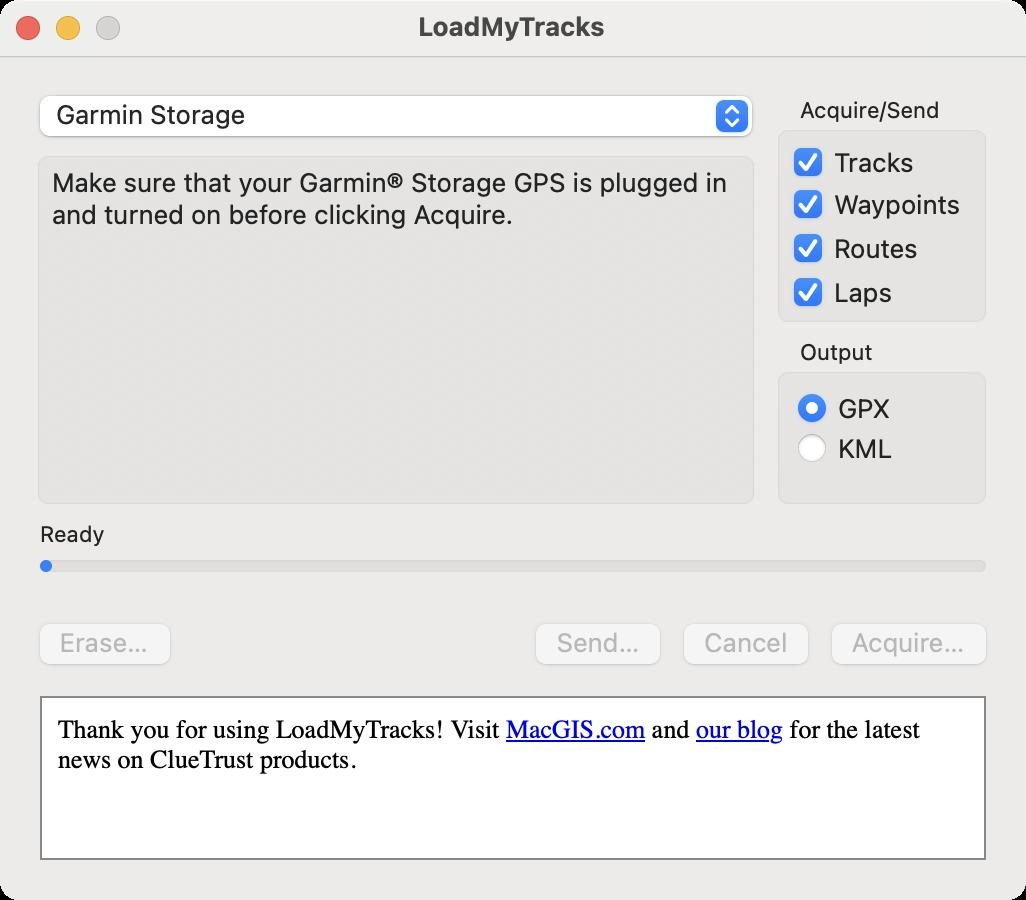
Accessibility tree:
{"name": "LoadMyTracks", "role": "AXWindow", "description": null, "role_description": "standard window", "value": null, "position": "84.00;297.00", "size": "513;450", "children": [{"name": null, "role": "AXGroup", "description": null, "role_description": "group", "value": null, "position": "386.00;48.00", "size": "110;117", "children": [{"name": "Tracks", "role": "AXCheckBox", "description": null, "role_description": "checkbox", "value": 1, "position": "395.00;73.00", "size": "66;16", "children": []}, {"name": "Waypoints", "role": "AXCheckBox", "description": null, "role_description": "checkbox", "value": 1, "position": "395.00;93.00", "size": "90;18", "children": []}, {"name": "Routes", "role": "AXCheckBox", "description": null, "role_description": "checkbox", "value": 1, "position": "395.00;115.00", "size": "68;18", "children": []}, {"name": "Laps", "role": "AXCheckBox", "description": null, "role_description": "checkbox", "value": 1, "position": "395.00;137.00", "size": "55;18", "children": []}, {"name": null, "role": "AXStaticText", "description": null, "role_description": "text", "value": "Acquire/Send", "position": "396.00;48.00", "size": "78;14", "children": []}]}, {"name": null, "role": "AXGroup", "description": null, "role_description": "group", "value": null, "position": "386.00;169.00", "size": "110;87", "children": [{"name": null, "role": "AXRadioGroup", "description": null, "role_description": "radio group", "value": "{\n    \"name\": \"GPX\",\n    \"role\": \"AXRadioButton\",\n    \"description\": null,\n    \"role_description\": \"radio button\",\n    \"value\": 1,\n    \"position\": \"397.00;195.00\",\n    \"size\": \"77;18\",\n    \"children\": []\n}", "position": "397.00;195.00", "size": "77;38", "children": [{"name": "GPX", "role": "AXRadioButton", "description": null, "role_description": "radio button", "value": 1, "position": "397.00;195.00", "size": "77;18", "children": []}, {"name": "KML", "role": "AXRadioButton", "description": null, "role_description": "radio button", "value": 0, "position": "397.00;215.00", "size": "77;18", "children": []}]}, {"name": null, "role": "AXStaticText", "description": null, "role_description": "text", "value": "Output", "position": "396.00;169.00", "size": "44;14", "children": []}]}, {"name": null, "role": "AXPopUpButton", "description": null, "role_description": "pop up button", "value": "Garmin Storage", "position": "17.00;47.00", "size": "363;25", "children": []}, {"name": "Acquire…", "role": "AXButton", "description": null, "role_description": "button", "value": null, "position": "409.00;307.00", "size": "91;32", "children": []}, {"name": "Cancel", "role": "AXButton", "description": null, "role_description": "button", "value": null, "position": "335.00;307.00", "size": "76;32", "children": []}, {"name": null, "role": "AXGroup", "description": null, "role_description": "group", "value": null, "position": "16.00;76.00", "size": "364;180", "children": [{"name": null, "role": "AXStaticText", "description": null, "role_description": "text", "value": "Make sure that your Garmin® Storage GPS is plugged in and turned on before clicking Acquire.", "position": "24.00;83.00", "size": "348;64", "children": []}]}, {"name": null, "role": "AXStaticText", "description": null, "role_description": "text", "value": "Ready", "position": "18.00;260.00", "size": "360;14", "children": []}, {"name": null, "role": "AXProgressIndicator", "description": null, "role_description": "progress indicator", "value": 0.0, "position": "20.00;273.00", "size": "473;20", "children": []}, {"name": "Send…", "role": "AXButton", "description": null, "role_description": "button", "value": null, "position": "261.00;307.00", "size": "76;32", "children": []}, {"name": "Erase…", "role": "AXButton", "description": null, "role_description": "button", "value": null, "position": "13.00;307.00", "size": "79;32", "children": []}, {"name": null, "role": "AXGroup", "description": null, "role_description": "group", "value": null, "position": "20.00;348.00", "size": "473;82", "children": [{"name": null, "role": "AXGroup", "description": null, "role_description": "group", "value": null, "position": "21.00;349.00", "size": "471;80", "children": [{"name": null, "role": "AXGroup", "description": null, "role_description": "група", "value": null, "position": "21.00;349.00", "size": "471;80", "children": [{"name": "", "role": "AXScrollArea", "description": "", "role_description": "область прокручування", "value": "", "position": "21.00;349.00", "size": "471;80", "children": [{"name": "", "role": "AXWebArea", "description": "Cartographica", "role_description": "HTML-контент", "value": "", "position": "21.00;349.00", "size": "471;80", "children": [{"name": "", "role": "AXStaticText", "description": "", "role_description": "текст", "value": "Thank you for using LoadMyTracks! Visit ", "position": "29.00;357.00", "size": "225;15", "children": []}, {"name": "MacGIS.com", "role": "AXLink", "description": "", "role_description": "посилання", "value": "", "position": "253.00;357.00", "size": "70;15", "children": [{"name": "", "role": "AXStaticText", "description": "", "role_description": "текст", "value": "MacGIS.com", "position": "253.00;357.00", "size": "70;15", "children": []}]}, {"name": "", "role": "AXStaticText", "description": "", "role_description": "текст", "value": " and ", "position": "322.00;357.00", "size": "27;15", "children": []}, {"name": "our_blog", "role": "AXLink", "description": "", "role_description": "посилання", "value": "", "position": "348.00;357.00", "size": "44;15", "children": [{"name": "", "role": "AXStaticText", "description": "", "role_description": "текст", "value": "our blog", "position": "348.00;357.00", "size": "44;15", "children": []}]}, {"name": "", "role": "AXStaticText", "description": "", "role_description": "текст", "value": " for the latest news on ClueTrust products.", "position": "29.00;357.00", "size": "431;30", "children": []}]}]}]}]}]}, {"name": null, "role": "AXButton", "description": null, "role_description": "close button", "value": null, "position": "7.00;6.00", "size": "14;16", "children": []}, {"name": null, "role": "AXButton", "description": null, "role_description": "zoom button", "value": null, "position": "47.00;6.00", "size": "14;16", "children": [{"name": null, "role": "AXGroup", "description": null, "role_description": "group", "value": null, "position": "47.00;6.00", "size": "14;16", "children": [{"name": null, "role": "AXGroup", "description": null, "role_description": "group", "value": null, "position": "47.00;6.00", "size": "14;16", "children": []}]}]}, {"name": null, "role": "AXButton", "description": null, "role_description": "minimize button", "value": null, "position": "27.00;6.00", "size": "14;16", "children": []}, {"name": null, "role": "AXStaticText", "description": null, "role_description": "text", "value": "LoadMyTracks", "position": "207.00;5.00", "size": "98;16", "children": []}]}